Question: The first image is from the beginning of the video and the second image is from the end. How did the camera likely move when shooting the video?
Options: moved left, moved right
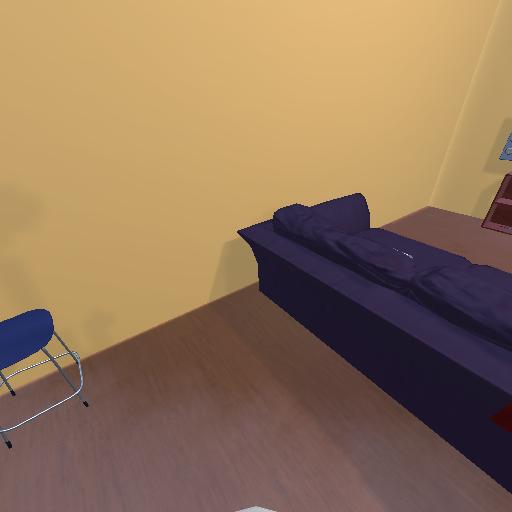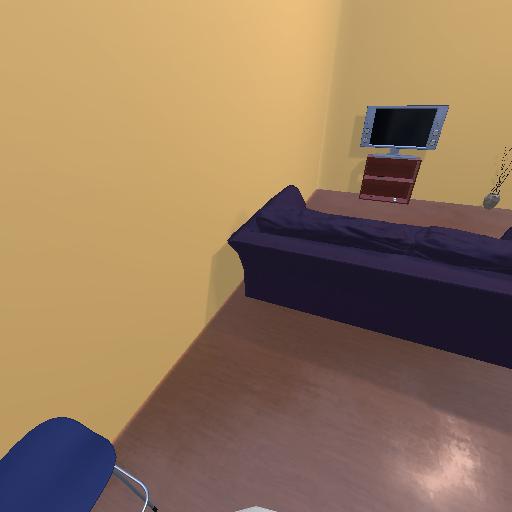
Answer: moved left